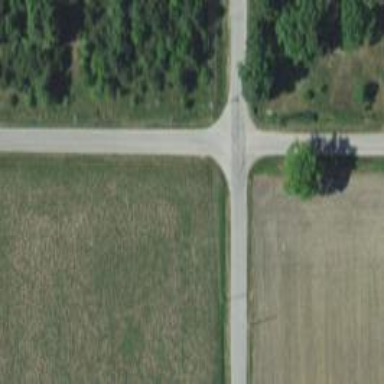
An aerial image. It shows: Unclassified road with asphalt surface.